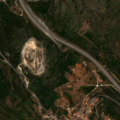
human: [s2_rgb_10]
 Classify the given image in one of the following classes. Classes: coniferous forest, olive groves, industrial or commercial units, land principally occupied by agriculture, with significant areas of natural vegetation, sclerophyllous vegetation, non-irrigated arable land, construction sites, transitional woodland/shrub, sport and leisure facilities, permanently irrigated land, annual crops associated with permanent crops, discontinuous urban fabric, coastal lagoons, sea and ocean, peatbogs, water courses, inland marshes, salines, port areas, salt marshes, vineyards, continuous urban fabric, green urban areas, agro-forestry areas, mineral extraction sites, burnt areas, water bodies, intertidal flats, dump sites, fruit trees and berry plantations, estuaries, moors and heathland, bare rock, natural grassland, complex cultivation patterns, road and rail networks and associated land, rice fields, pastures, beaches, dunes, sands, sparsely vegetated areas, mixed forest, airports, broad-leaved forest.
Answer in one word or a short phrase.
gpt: discontinuous urban fabric, complex cultivation patterns, sclerophyllous vegetation, transitional woodland/shrub